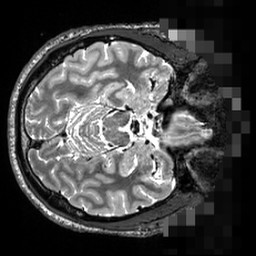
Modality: T2w
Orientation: axial
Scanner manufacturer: siemens
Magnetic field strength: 3 T
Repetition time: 3.2 s
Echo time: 0.564 s